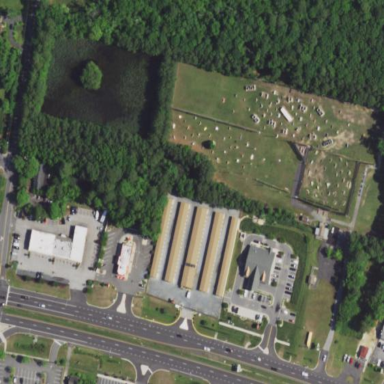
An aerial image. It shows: Fenced area for storage rental.